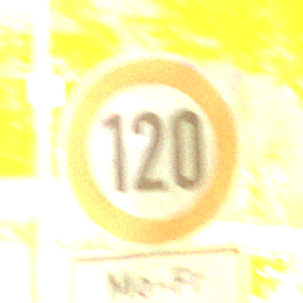
Verkehrszeichen: Geschwindigkeit120
Zusatzzeichen unten: ZeitangabenMitBeschraenkungAufWochentage2
Umgebung: Outdoor, Urban
Tageszeit: Night
Wetter: PartlyCloudy
Licht: Artificial
Jahreszeit: NotSpecified
Kontrast: HighContrast